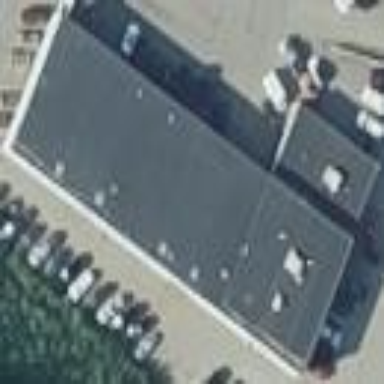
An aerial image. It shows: Car shop building.